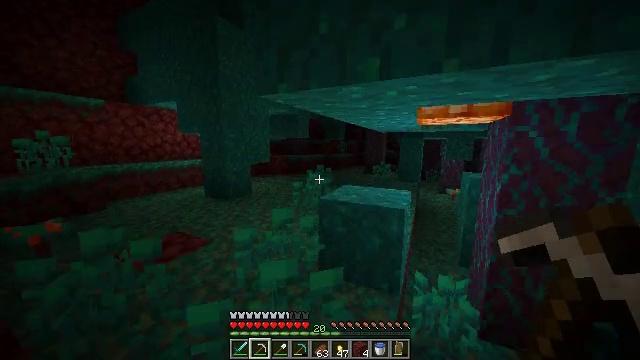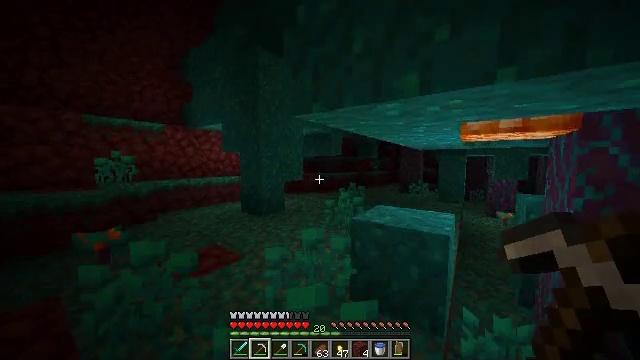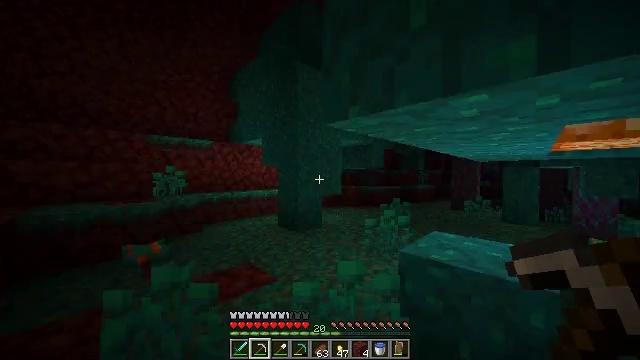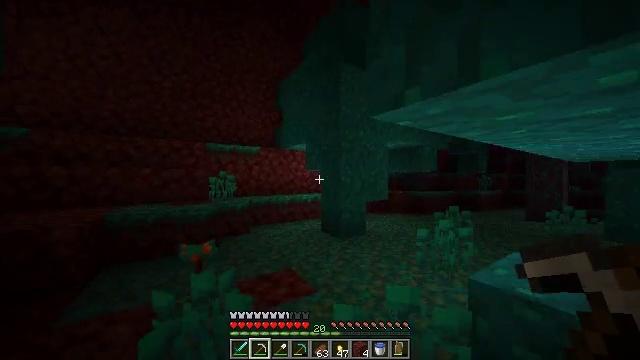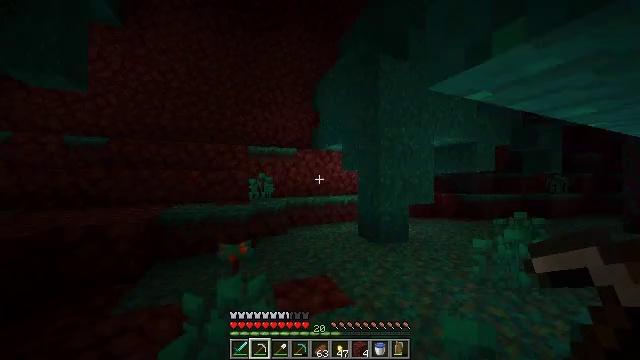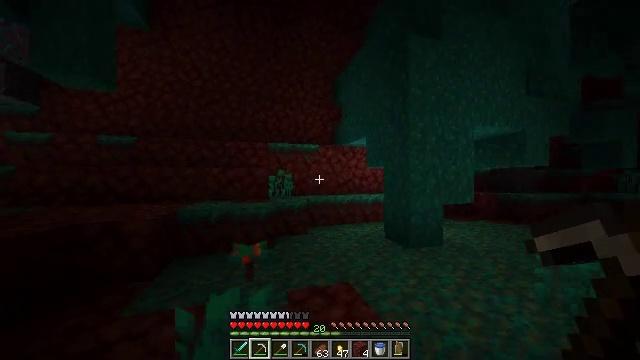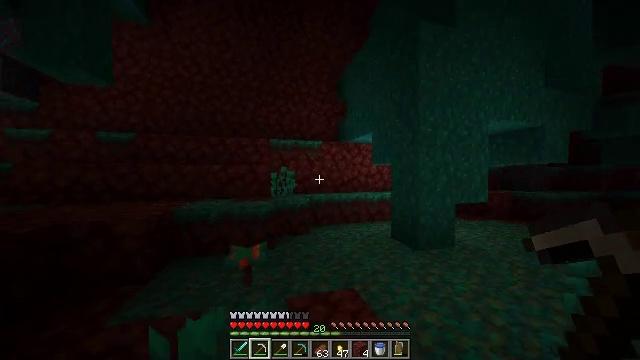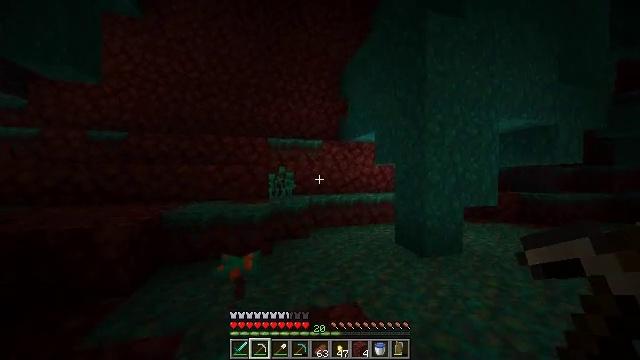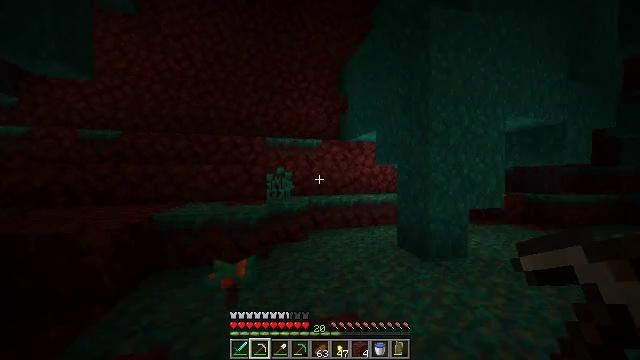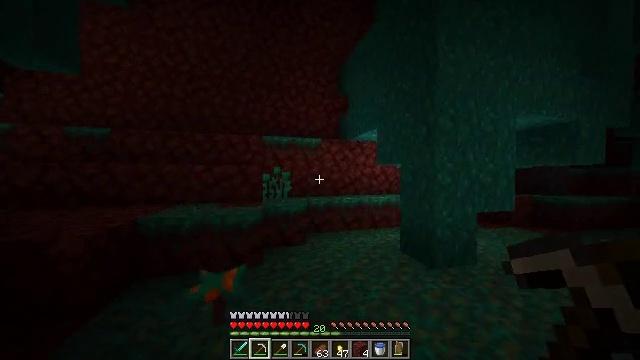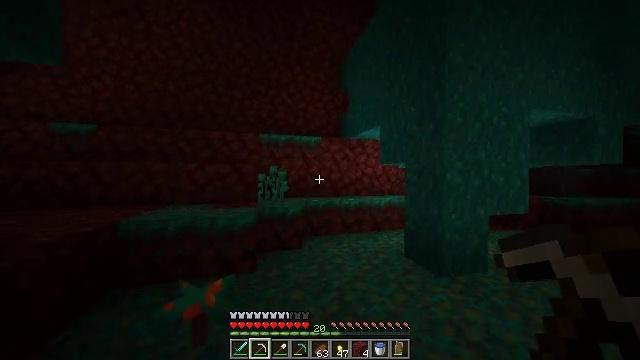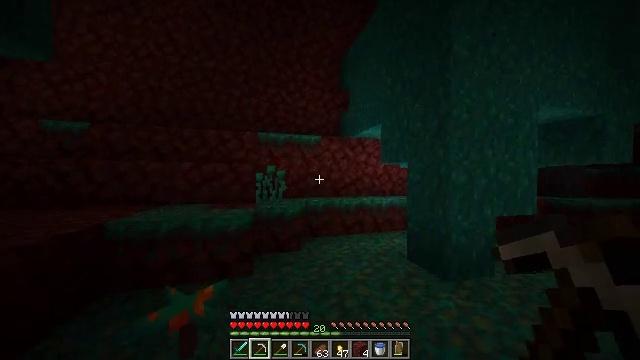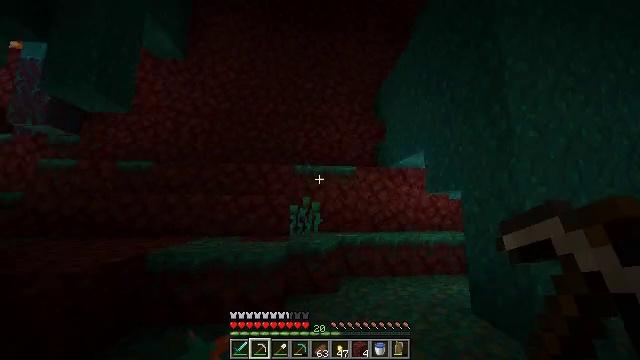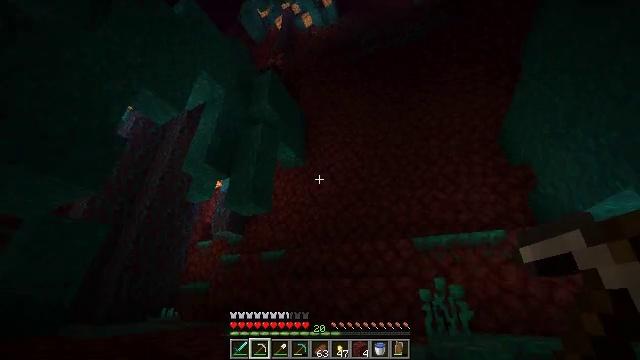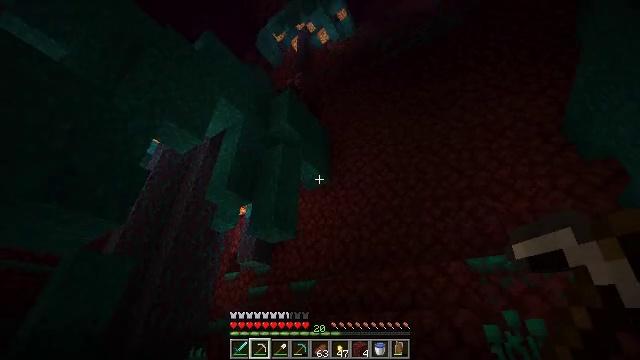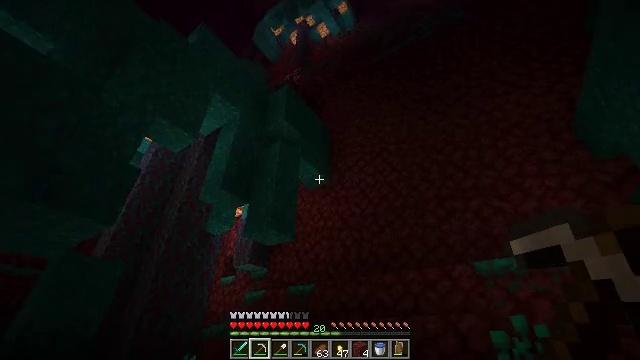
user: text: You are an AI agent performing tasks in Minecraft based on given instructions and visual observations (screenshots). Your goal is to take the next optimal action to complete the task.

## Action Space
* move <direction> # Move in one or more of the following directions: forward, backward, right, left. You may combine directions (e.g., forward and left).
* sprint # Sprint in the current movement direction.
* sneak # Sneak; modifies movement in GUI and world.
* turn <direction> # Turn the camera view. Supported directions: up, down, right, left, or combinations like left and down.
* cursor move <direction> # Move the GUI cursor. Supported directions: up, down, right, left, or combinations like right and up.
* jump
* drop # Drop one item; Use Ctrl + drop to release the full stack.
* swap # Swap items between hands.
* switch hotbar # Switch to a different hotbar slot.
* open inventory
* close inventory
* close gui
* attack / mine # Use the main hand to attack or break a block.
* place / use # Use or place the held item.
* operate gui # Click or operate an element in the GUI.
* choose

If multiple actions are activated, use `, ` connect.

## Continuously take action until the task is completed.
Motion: motion action
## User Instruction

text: Collect the warped nylium block.
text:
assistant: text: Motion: move forward, sprint, turn left and up
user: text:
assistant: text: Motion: move forward, sprint, turn left and up
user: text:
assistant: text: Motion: move forward, sprint, turn left and up
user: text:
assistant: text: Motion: move forward, sprint, turn left
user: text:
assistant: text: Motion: move forward, sprint, turn left
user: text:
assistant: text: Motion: move forward, sprint, turn left
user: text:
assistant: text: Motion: move forward, sprint
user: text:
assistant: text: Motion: move forward, sprint
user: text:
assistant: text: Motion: move forward, sprint
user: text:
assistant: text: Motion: move forward, sprint
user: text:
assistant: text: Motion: move forward
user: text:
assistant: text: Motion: move forward, turn left and up
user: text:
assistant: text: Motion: turn left and up
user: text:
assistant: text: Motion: turn left and up
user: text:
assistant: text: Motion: no_op
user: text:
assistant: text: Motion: no_op
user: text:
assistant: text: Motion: move right
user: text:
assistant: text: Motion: move right
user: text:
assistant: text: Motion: move right
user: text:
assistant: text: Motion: move right
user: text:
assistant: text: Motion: move right
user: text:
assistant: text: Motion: move right
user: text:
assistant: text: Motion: move right, turn right and up
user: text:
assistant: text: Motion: turn up
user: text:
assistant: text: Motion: turn right and up
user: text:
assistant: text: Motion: turn right and up
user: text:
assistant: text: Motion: turn right and up
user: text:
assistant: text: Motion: turn right and up
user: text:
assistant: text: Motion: turn right and up
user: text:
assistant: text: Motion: no_op